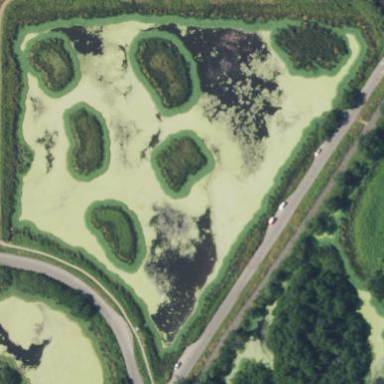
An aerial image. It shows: Marshy wetland area.